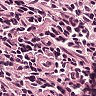
Metastatic tissue present: no